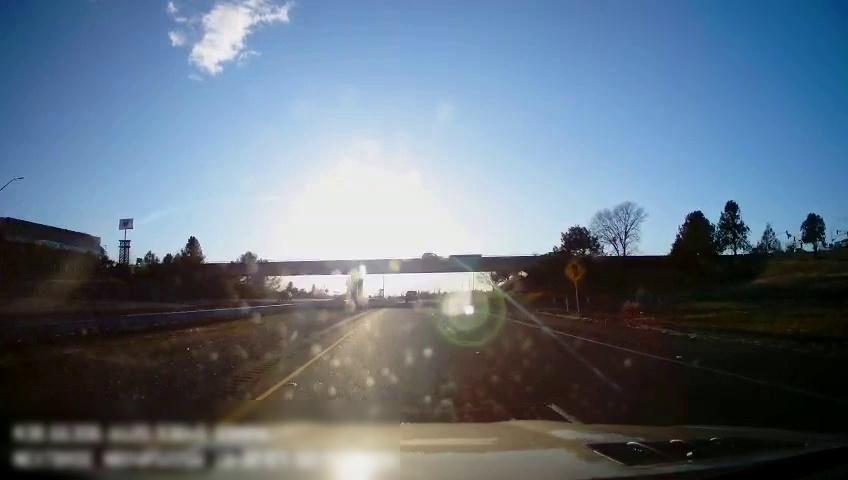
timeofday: Day
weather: Sunny
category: Drivable Space
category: Drivable Space
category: Vehicles | Truck
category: Vehicles | SUV
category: Lanes | Current Lane
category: Lanes | Current Lane
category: Lanes | Alternate Lane
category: Traffic | Signs
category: Traffic | Signs